Question: I need the disk icon to be placed more on the baseline in order to be aligned with the text and, in addition, not to increase the vertical space between lines.

The CSS code I have so far is as follows:
'''
.openPage:after {
content: ' ';
background-position: center center;
background-repeat: no-repeat;
background-size: contain;
width: 20px;
height: 20px;
padding: 0;
margin: 0;
margin-left: 4px;
display: inline-block;
background-image: url(../rsc/home/kws.corn.icon.page.png);
}
'''
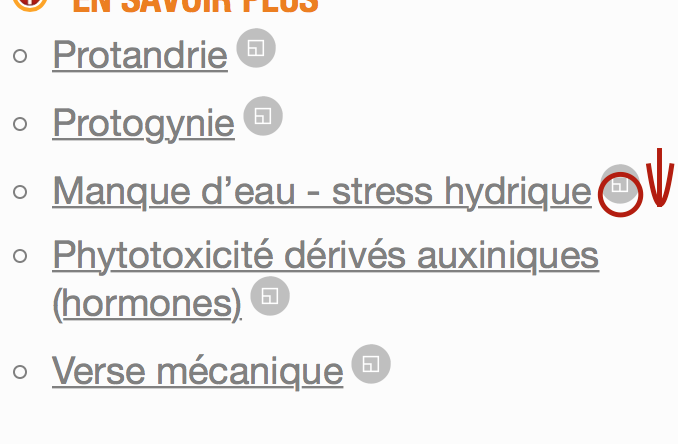
Answer: vertical-align: bottom; does the job!